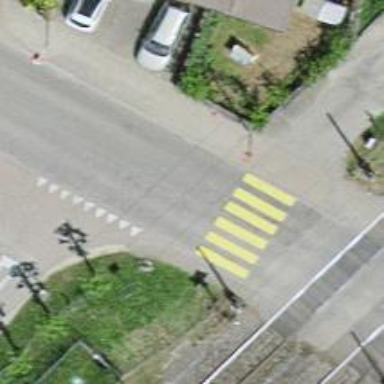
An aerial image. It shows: Uncontrolled zebra crossing with notable zebra markings.